Question: I tried to create this canvas in css:

this is my jsfiddle:
<URL>
I have a problem only with the circle border, it's not exactly like the canvas.
this is my css:
'''
.PersonaCanvas {
width: 100px;
height: 100px;
border-top: 12px solid rgb(238,238,238);
border-left: 12px solid rgb(238,238,238);
border-right: 12px solid rgb(238,238,238);
-webkit-border-radius: 100px;
-khtml-border-radius: 100px;
-moz-border-radius: 100px;
border-radius: 100px;
overflow: hidden;
}
.PersonaCanvas img {
display: block;
margin-top:16px;
width:100%;
height:80%;
}
'''
and my html:
'''
<div class="PersonaCanvas">
<img src="http://s8.postimg.org/ij71l6xol/New_Pers_achiever_1.png"/>
</div>
'''
any help appreciated!
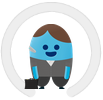
Answer: Basically you set a width and height of the container to 100px, but when you add a border, it grows in size; if you inspect, you have the final width which is 124px, which comes from the 100px you set, along with the 12px border-left and another 12px border-right. You would either have to manually change it to accommodate the size to add up to 100px, or you can use a method of 'box-sizing: border-box' to do the calculation for you. Also, we had to change the width of the img to 80%, since you want it to stay in proportion to its height within the container. Lastly, the size of the img is fixed, but we have to align its 'margin: 16px auto 0'. Try this <URL>:
'''
.PersonaCanvas {
width: 100px;
height: 100px;
border-top: 12px solid rgb(238,238,238);
border-left: 12px solid rgb(238,238,238);
border-right: 12px solid rgb(238,238,238)
-webkit-border-radius: 100px;
-khtml-border-radius: 100px;
-moz-border-radius: 100px;
border-radius: 100px;
overflow: hidden;
box-sizing: border-box
}
.PersonaCanvas img {
display: block;
margin: 16px auto 0;
width: 80%;
height: 80%;
}
'''